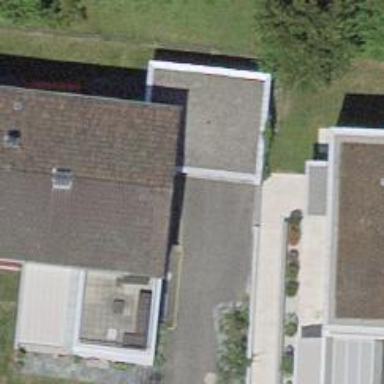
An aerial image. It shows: Residential building.